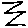
Label: zigzag